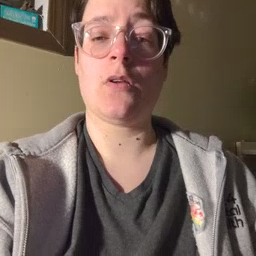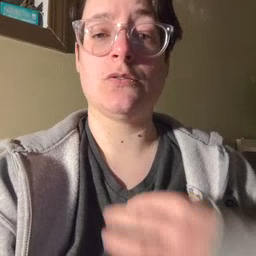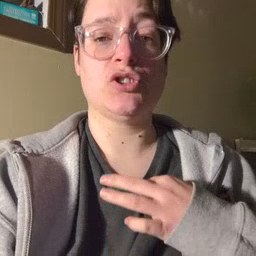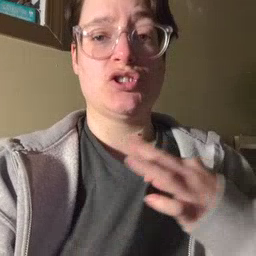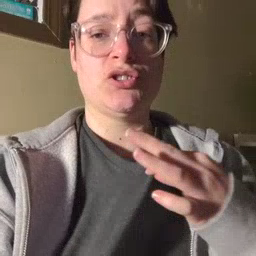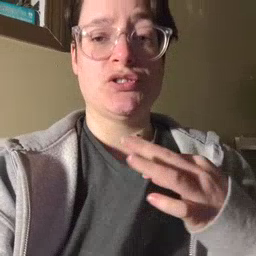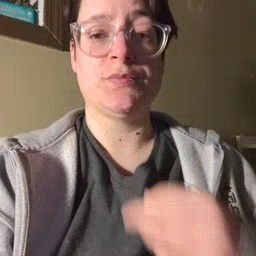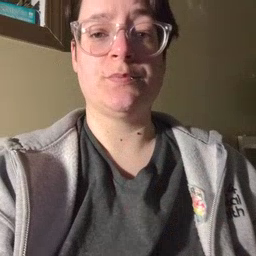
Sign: shirt